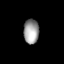
Tissue: lung
Cell type: Myeloid cells
Senescence score: 0.6168
Nuclear area (px): 369
Mean DAPI intensity: 155.016